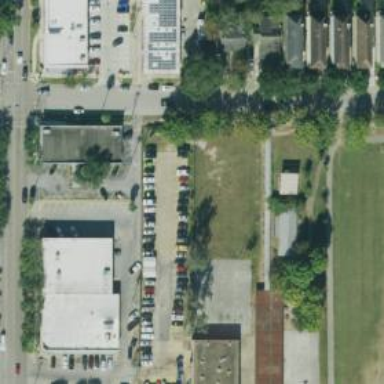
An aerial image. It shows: Alleyway designated as service road.